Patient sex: M
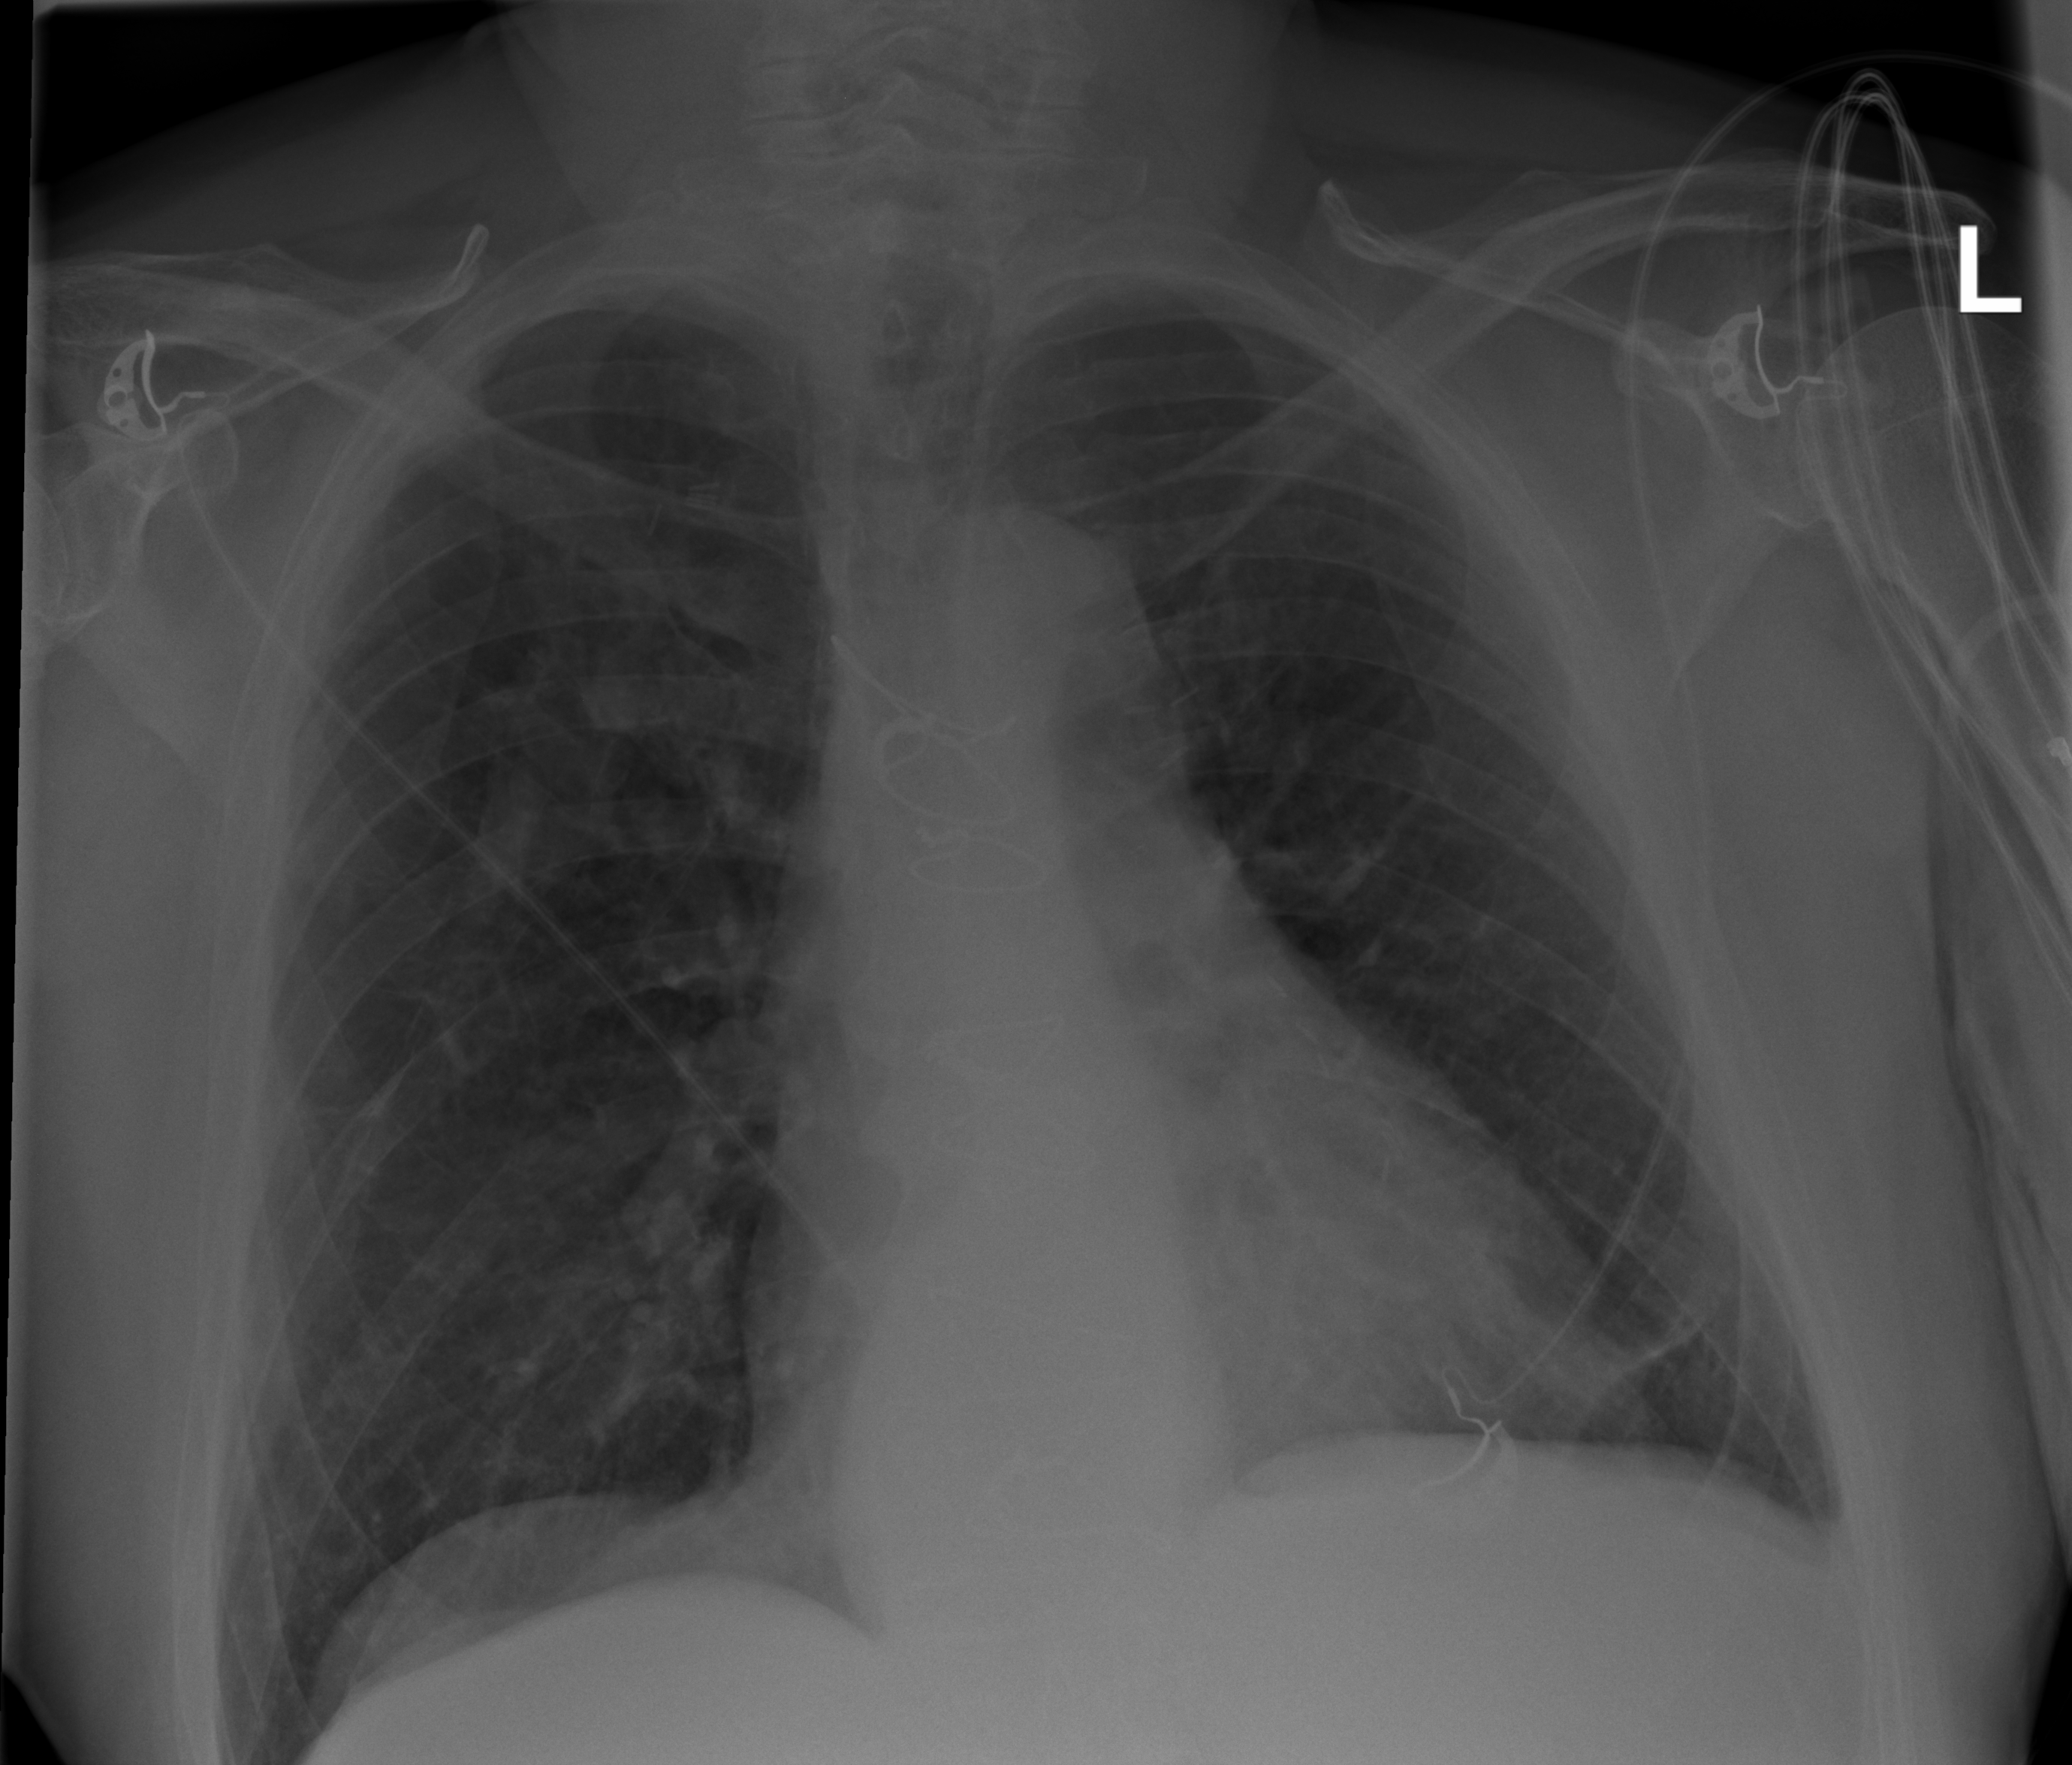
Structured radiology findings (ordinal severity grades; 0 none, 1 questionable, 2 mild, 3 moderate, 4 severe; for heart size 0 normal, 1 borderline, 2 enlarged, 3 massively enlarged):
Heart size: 2
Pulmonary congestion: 1
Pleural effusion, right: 0
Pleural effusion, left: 2
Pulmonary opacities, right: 0
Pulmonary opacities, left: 0
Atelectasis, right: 2
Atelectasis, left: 2